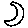
Label: moon